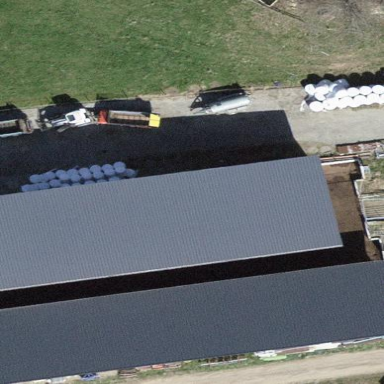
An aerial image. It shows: Cowshed building.